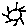
Label: sun